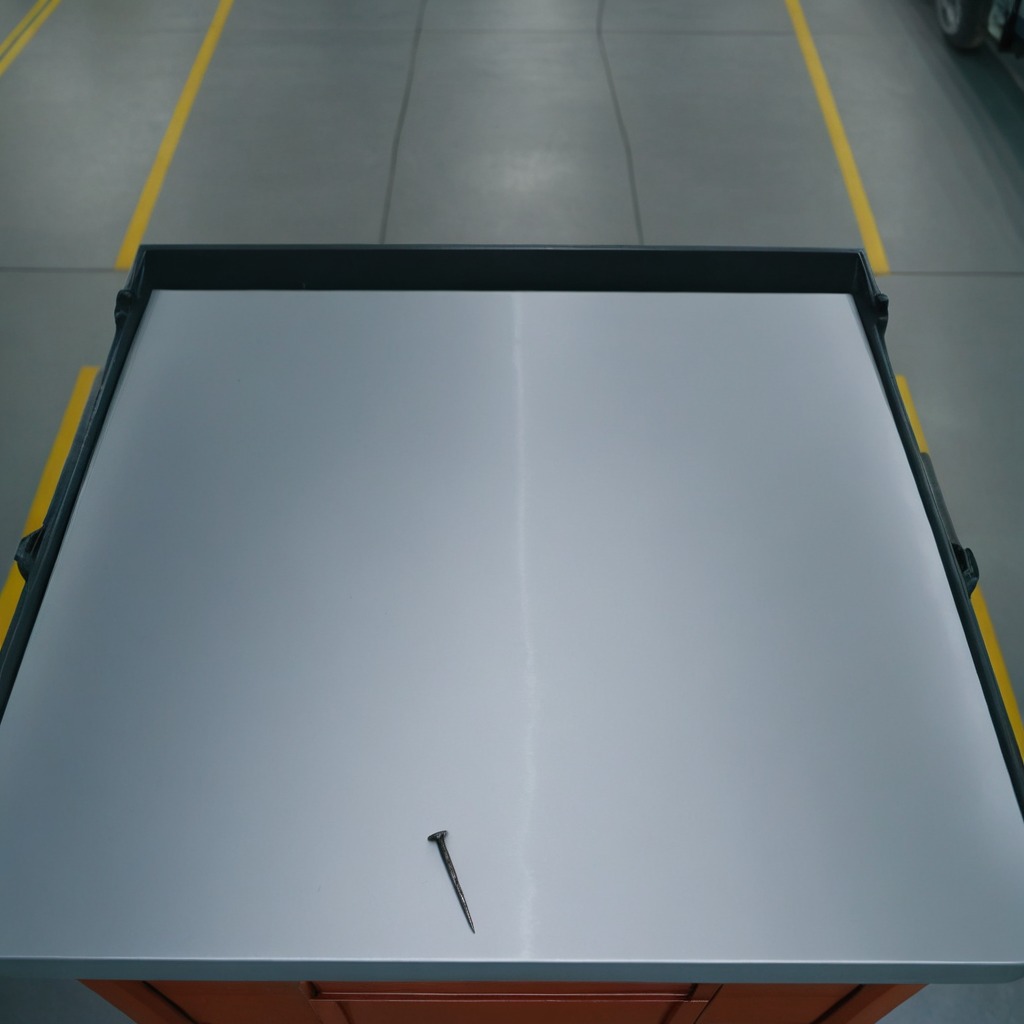
An iron nail lies on the surface of the toolbox in the airplane hangar workshop.